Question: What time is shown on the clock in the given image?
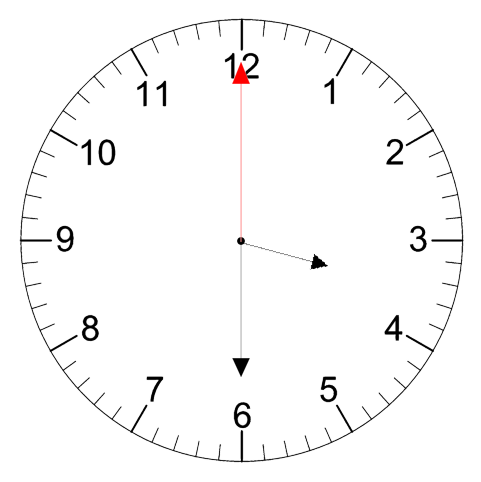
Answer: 03:30:00